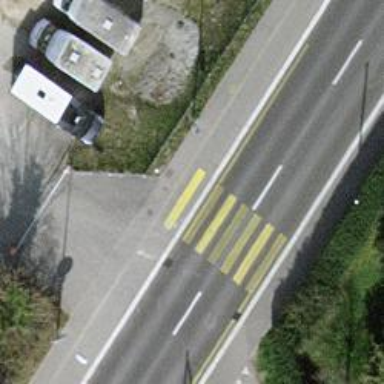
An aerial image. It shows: Tertiary road with cycle track alongside it.